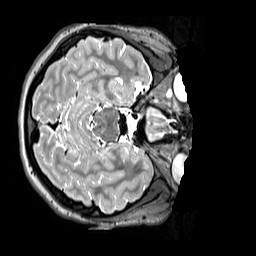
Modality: T2w
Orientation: axial
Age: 13
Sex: female
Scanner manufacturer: siemens
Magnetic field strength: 3 T
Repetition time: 3.2 s
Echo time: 0.408 s